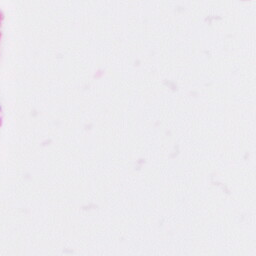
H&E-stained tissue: Pancreatic